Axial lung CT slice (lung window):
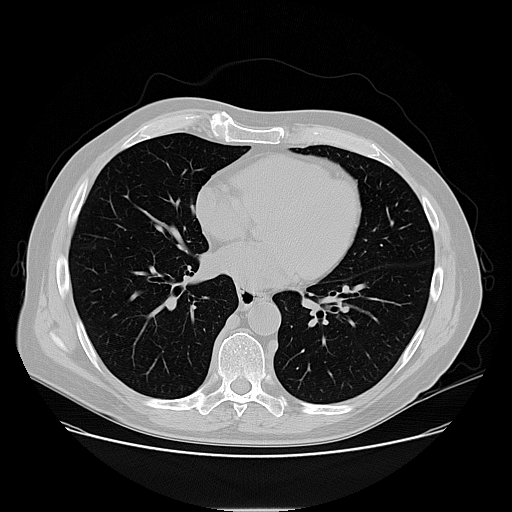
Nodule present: no